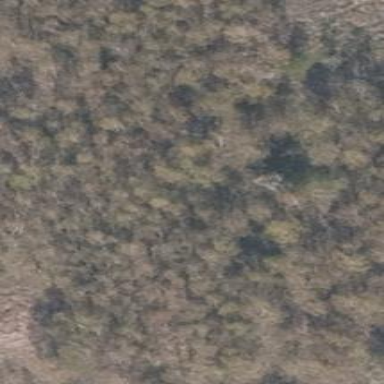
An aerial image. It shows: Serene woodland landscape.